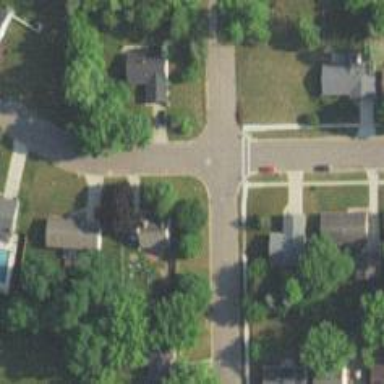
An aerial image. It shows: Marked crossing on footway.